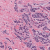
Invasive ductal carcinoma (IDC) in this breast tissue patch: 1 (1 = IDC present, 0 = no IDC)